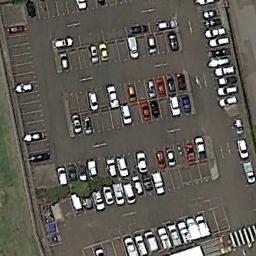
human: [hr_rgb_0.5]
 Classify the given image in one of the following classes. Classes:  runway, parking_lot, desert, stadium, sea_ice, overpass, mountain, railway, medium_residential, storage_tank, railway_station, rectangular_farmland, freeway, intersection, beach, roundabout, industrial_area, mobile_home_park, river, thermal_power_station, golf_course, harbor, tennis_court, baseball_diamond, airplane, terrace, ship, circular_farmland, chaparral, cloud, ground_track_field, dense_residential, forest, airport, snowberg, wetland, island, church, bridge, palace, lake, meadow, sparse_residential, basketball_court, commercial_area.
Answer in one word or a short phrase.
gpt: parking_lot